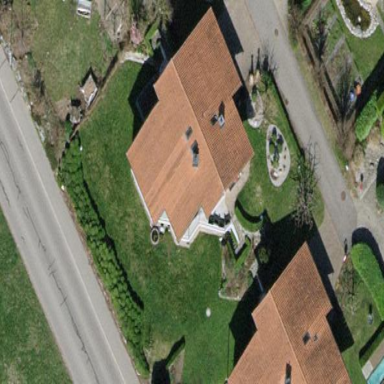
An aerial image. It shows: Building with tiled roof.